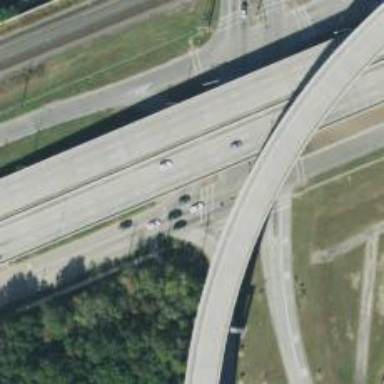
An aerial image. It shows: Trunk link highway.